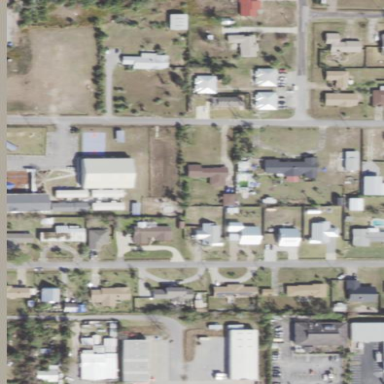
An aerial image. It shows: Residential area consisting of single-family homes.